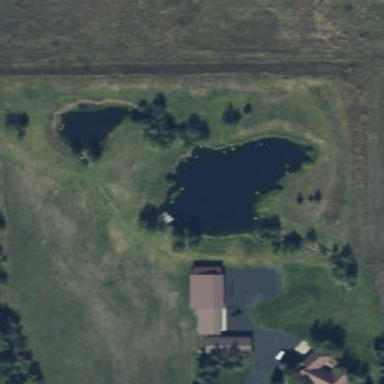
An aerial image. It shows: Pond with natural water.